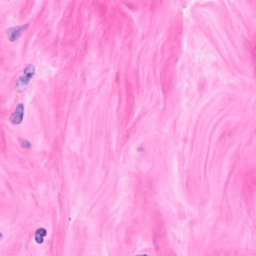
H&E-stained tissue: Breast